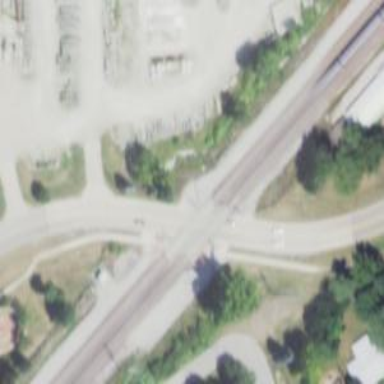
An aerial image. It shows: Railway crossing.